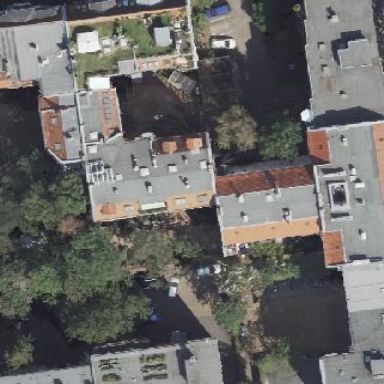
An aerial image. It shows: Building consisting of apartments with double saltbox roof shape.